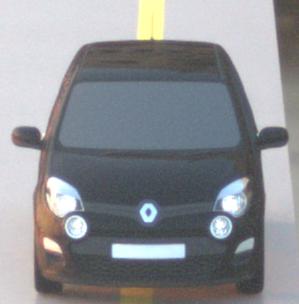
Make: Renault
Model: Twingo 1.2 LEV 16V 75
Detailed model: Twingo (II)
Model produced from: 2012/01
Model produced until: 2014/07
Doors: 3
Color: black
Road condition: wet road
Daytime: sunrise or sunset
Contrast: medium contrast